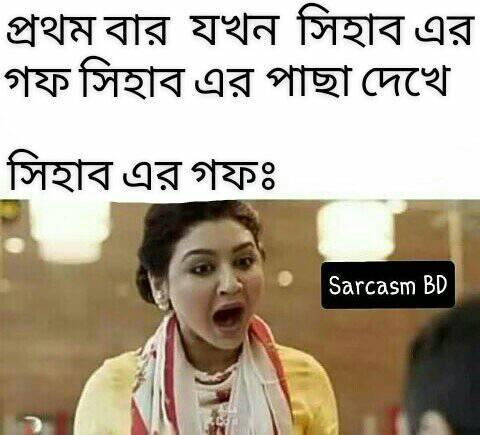
Caption: প্রথম বার যখন সিহাব এর গফ সিহাভ এর পাছা দেখে    সিহাব এর গফঃ
Label: hate